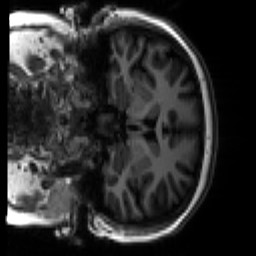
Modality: T1w
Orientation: coronal
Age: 18
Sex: female
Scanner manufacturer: siemens
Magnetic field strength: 3 T
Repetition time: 2.3 s
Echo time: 0.00266 s